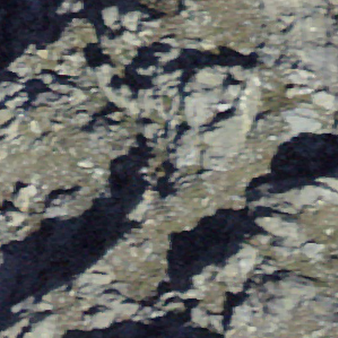
Label: bouldering_area